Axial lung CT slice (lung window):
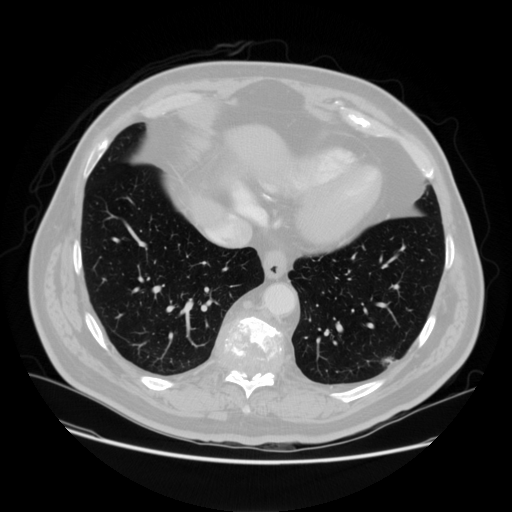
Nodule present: no